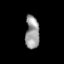
Tissue: lung
Cell type: Endothelial cells
Senescence score: 0.5828
Nuclear area (px): 446
Mean DAPI intensity: 155.22